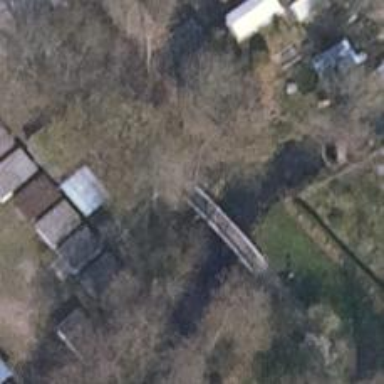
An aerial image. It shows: Footway bridge.